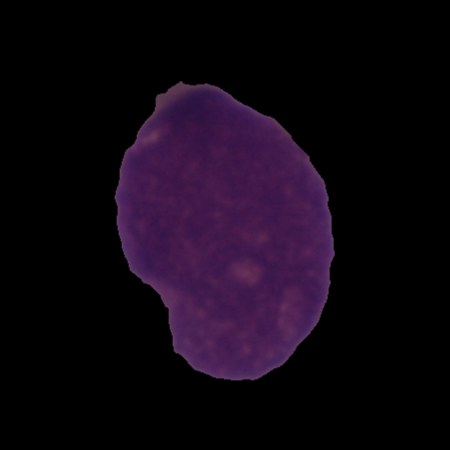
Label: cancer